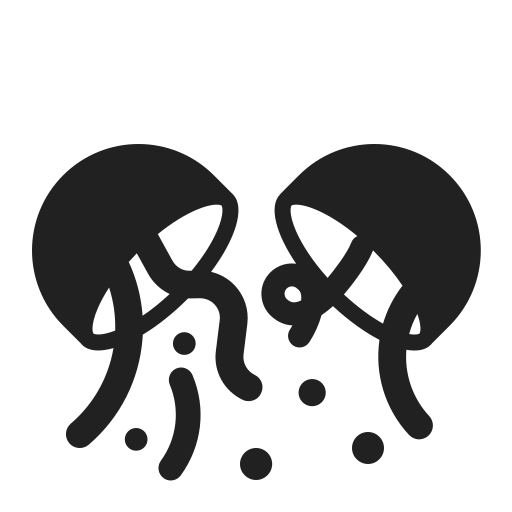
confetti ball high contrast